Field crop: maize
Growth stage: 2
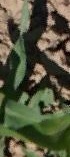
Species: maize